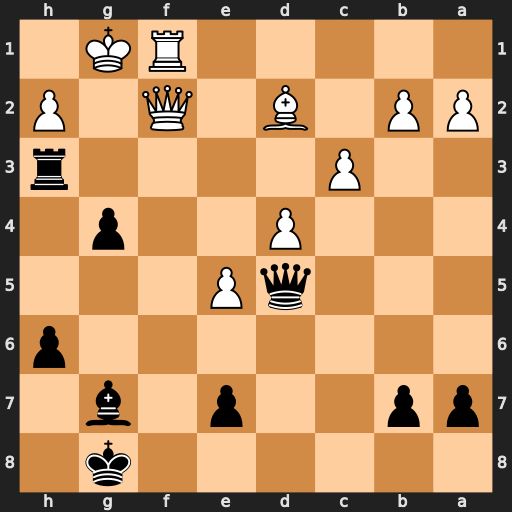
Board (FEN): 6k1/pp2p1b1/7p/3qP3/3P2p1/2P4r/PP1B1Q1P/5RK1
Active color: b
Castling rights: -
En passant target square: -
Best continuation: g3 Qg2 Qxg2+ Kxg2 Rxh2+ Kxg3 Rxd2